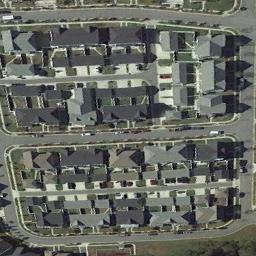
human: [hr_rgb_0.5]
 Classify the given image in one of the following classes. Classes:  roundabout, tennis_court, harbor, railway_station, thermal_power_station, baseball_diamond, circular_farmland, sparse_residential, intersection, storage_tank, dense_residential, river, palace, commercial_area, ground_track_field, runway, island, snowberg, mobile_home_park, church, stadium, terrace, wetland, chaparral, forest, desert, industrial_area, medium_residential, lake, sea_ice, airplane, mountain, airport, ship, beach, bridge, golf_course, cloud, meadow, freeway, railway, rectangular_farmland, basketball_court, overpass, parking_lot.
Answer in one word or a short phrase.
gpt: dense_residential